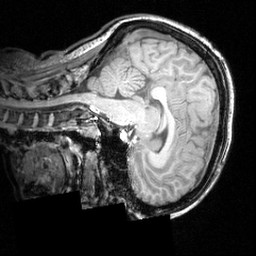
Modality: T1w
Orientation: sagittal
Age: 23
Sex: female
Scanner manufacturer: siemens
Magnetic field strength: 3.951 T
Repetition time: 2.5 s
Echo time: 0.00393 s